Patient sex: F
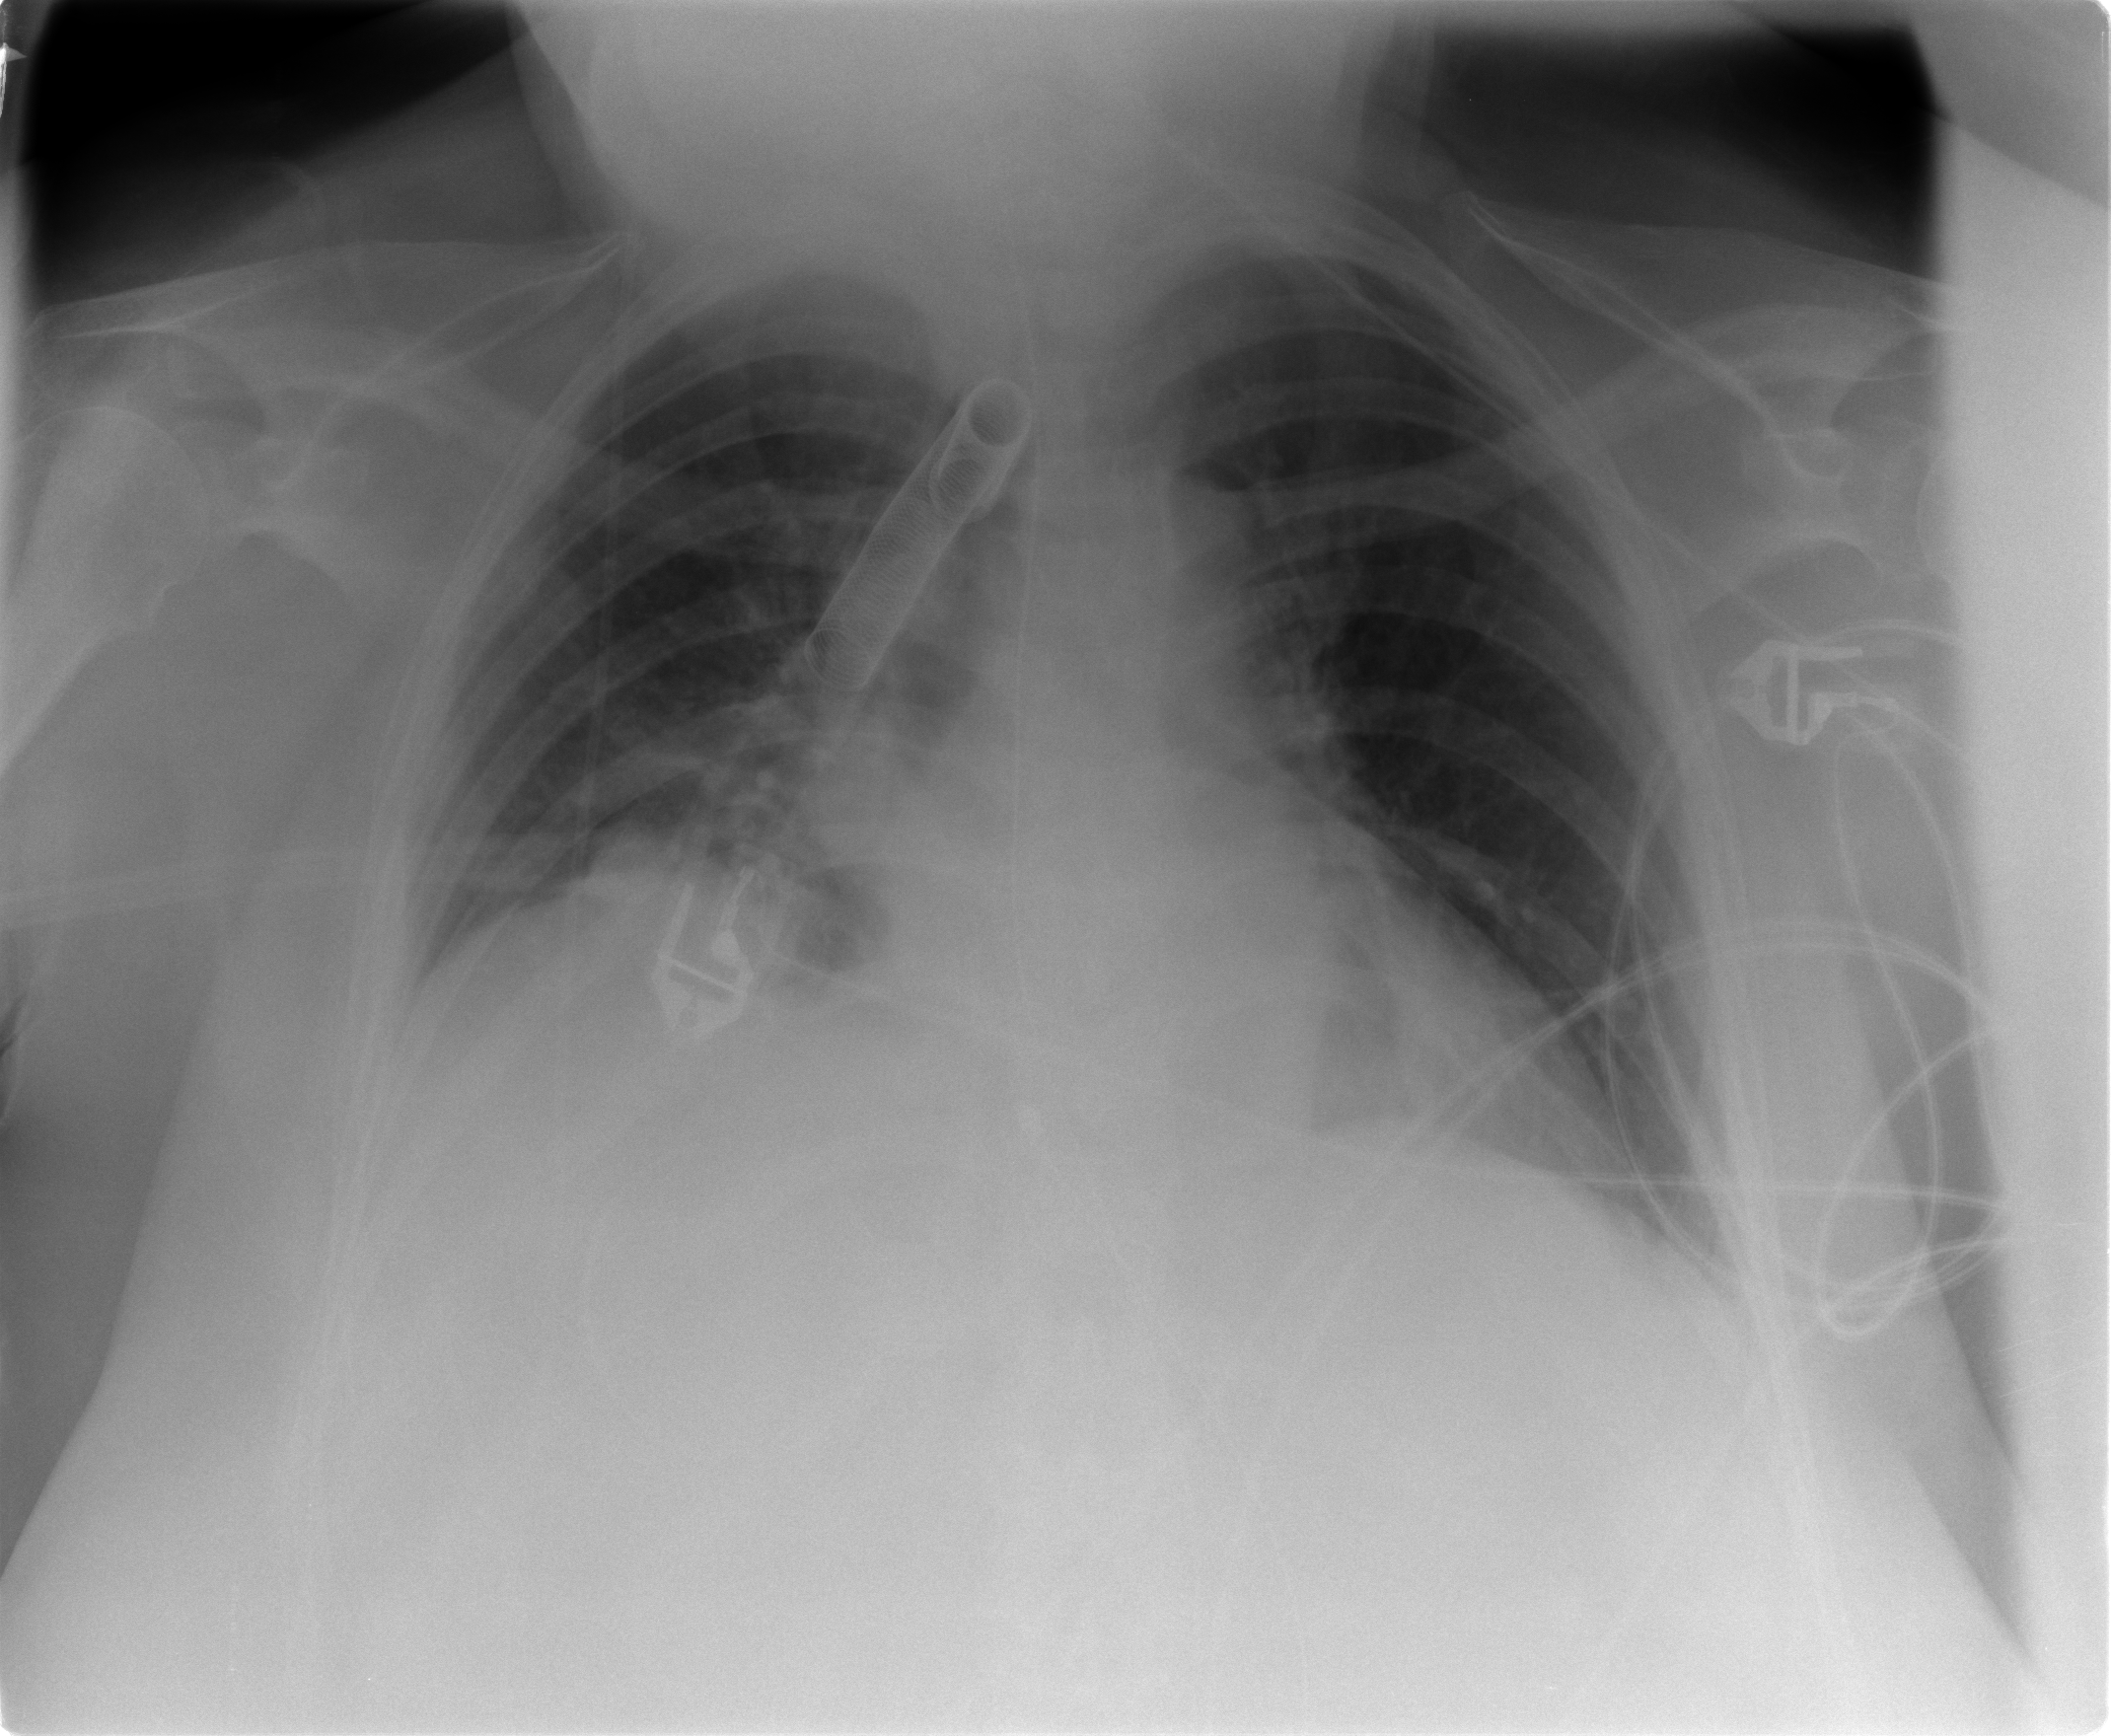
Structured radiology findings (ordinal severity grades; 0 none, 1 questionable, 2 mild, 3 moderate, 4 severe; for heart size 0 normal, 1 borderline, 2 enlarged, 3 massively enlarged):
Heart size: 1
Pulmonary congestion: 0
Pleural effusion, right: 1
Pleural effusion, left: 1
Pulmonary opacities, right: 0
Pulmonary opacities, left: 0
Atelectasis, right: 2
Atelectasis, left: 1